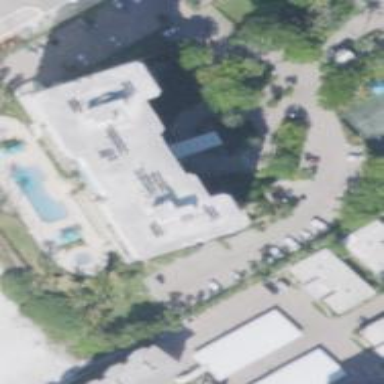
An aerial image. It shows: Condominium within residential area.